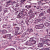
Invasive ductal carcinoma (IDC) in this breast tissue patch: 1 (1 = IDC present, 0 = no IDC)